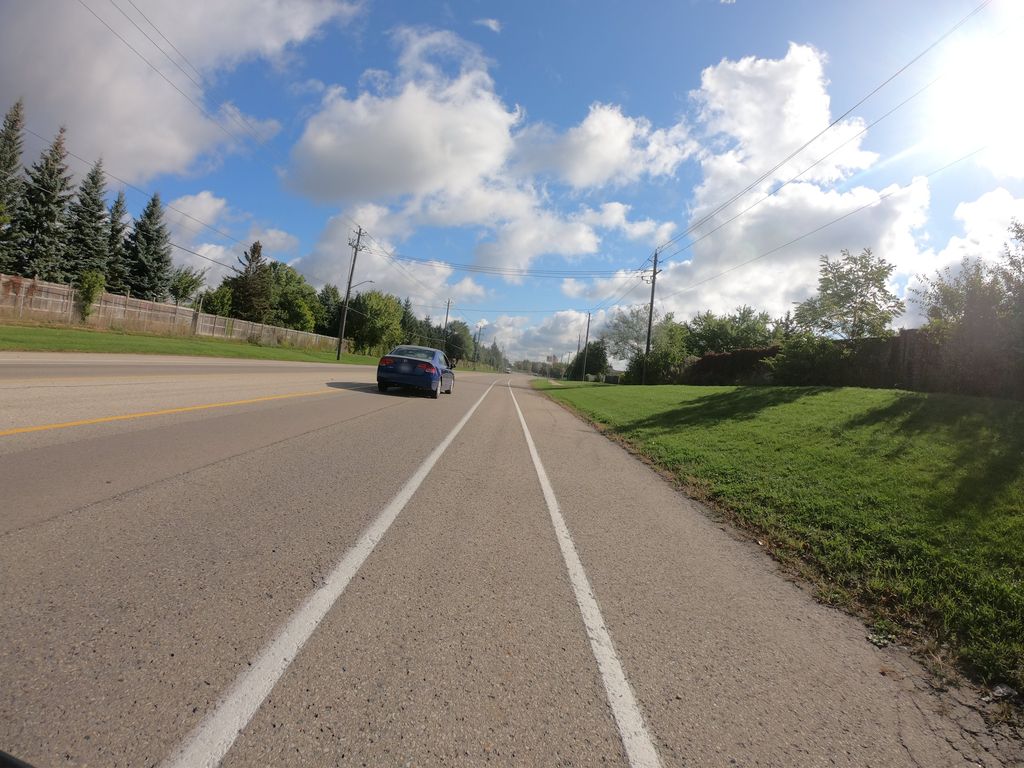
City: kitchener-waterloo